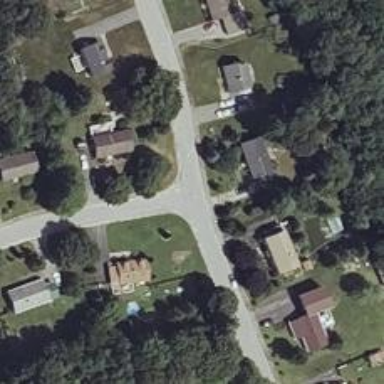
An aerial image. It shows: Residential road with asphalt surface and sidewalk on the left.